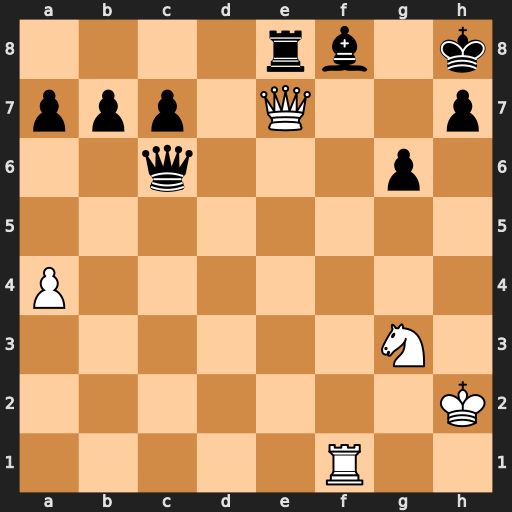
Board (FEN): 4rb1k/ppp1Q2p/2q3p1/8/P7/6N1/7K/5R2
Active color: w
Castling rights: -
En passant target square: -
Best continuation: Rxf8+ Rxf8 Qxf8#